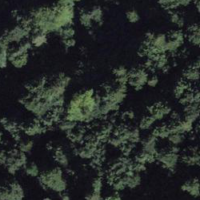
EUNIS habitat code: 41
Species observed at this site:
Petasites albus